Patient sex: M
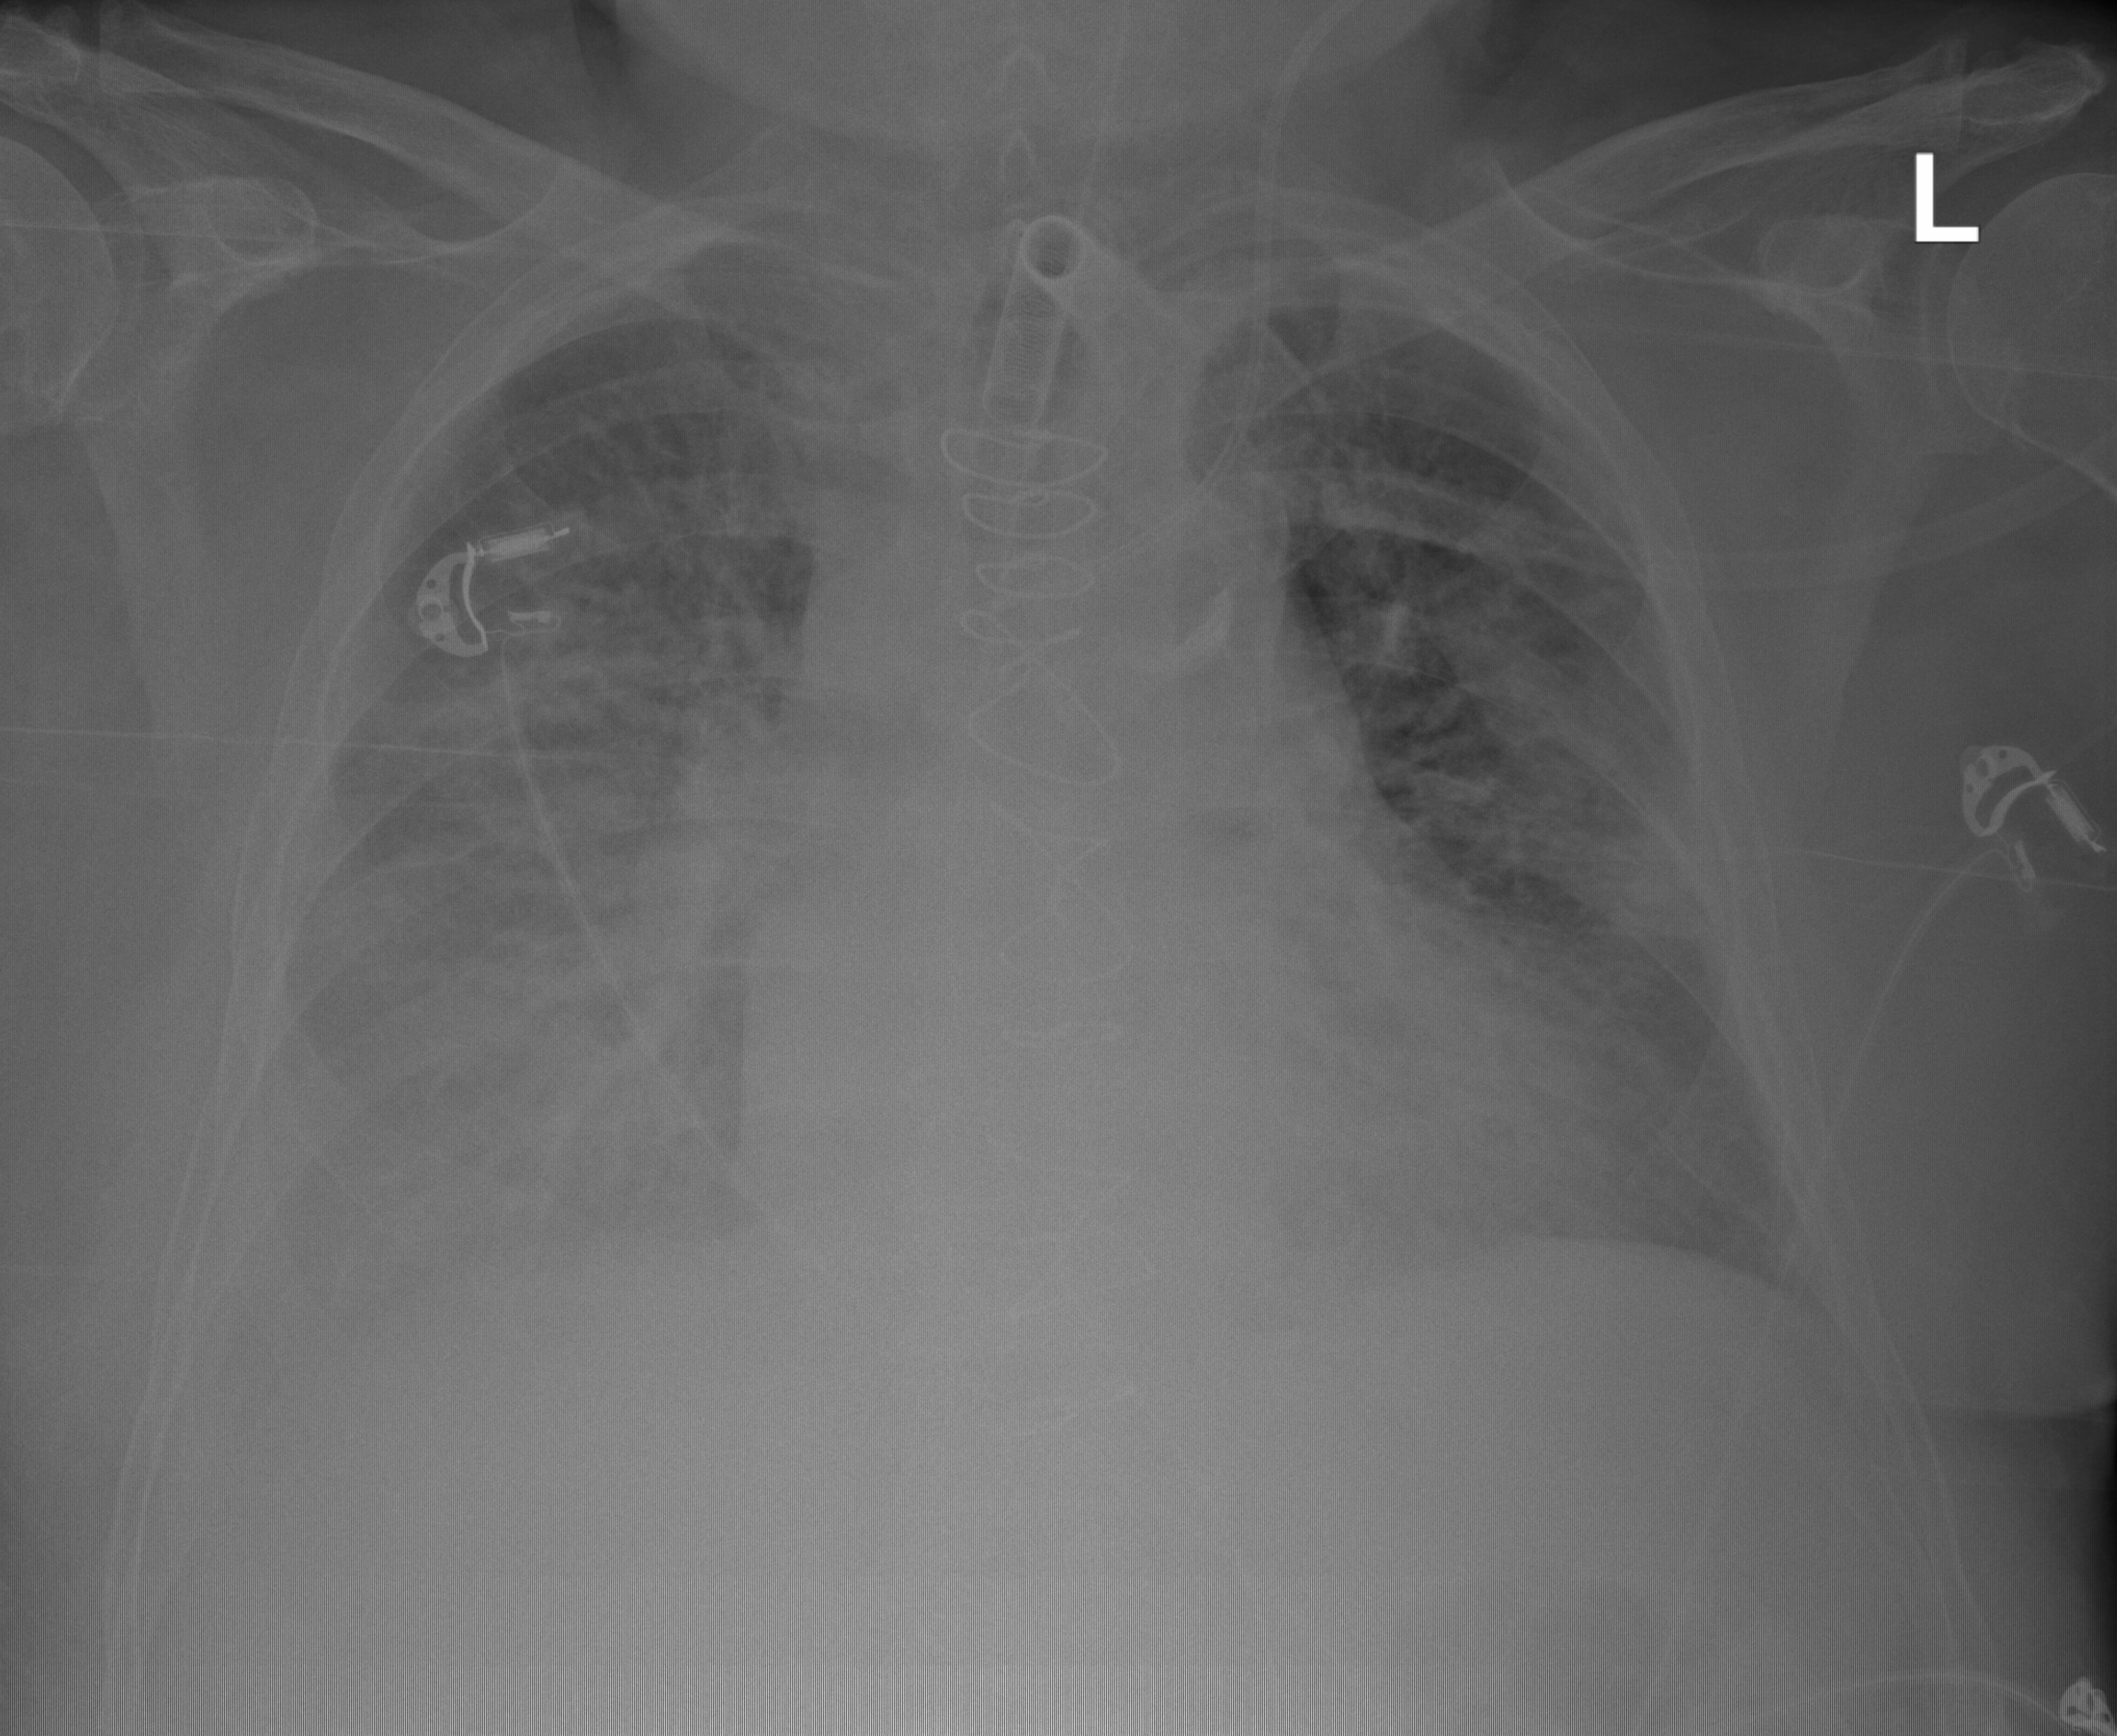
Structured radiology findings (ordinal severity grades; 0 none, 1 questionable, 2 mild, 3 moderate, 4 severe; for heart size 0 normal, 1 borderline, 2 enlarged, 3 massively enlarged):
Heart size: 1
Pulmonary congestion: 2
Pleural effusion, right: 3
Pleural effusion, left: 2
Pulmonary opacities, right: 3
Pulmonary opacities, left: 3
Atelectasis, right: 2
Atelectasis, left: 2